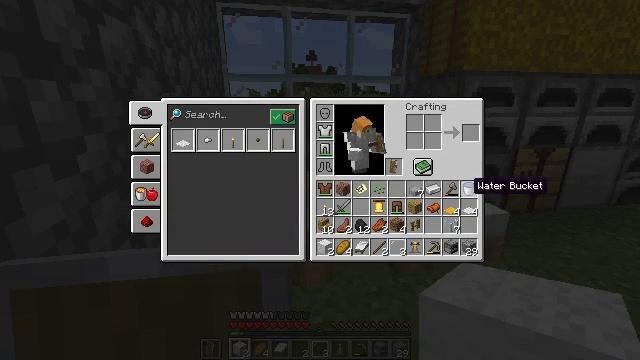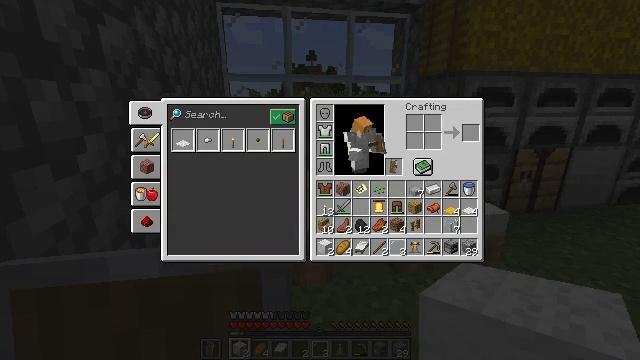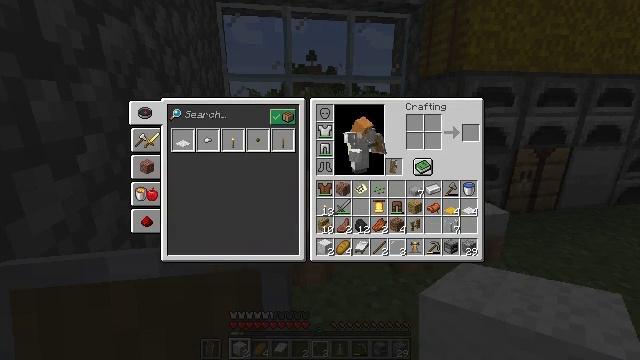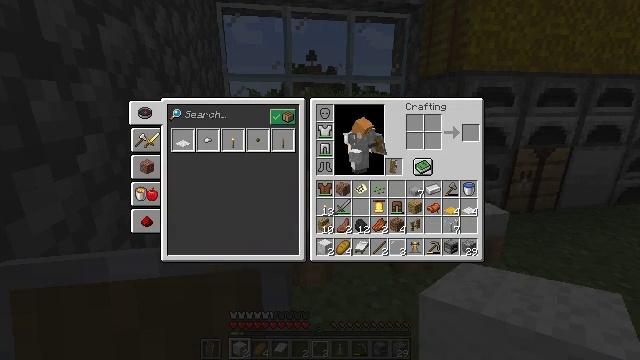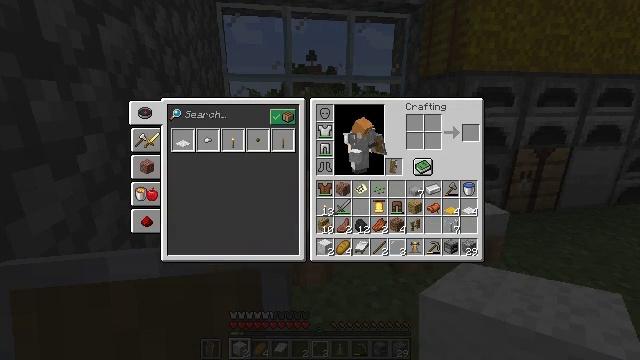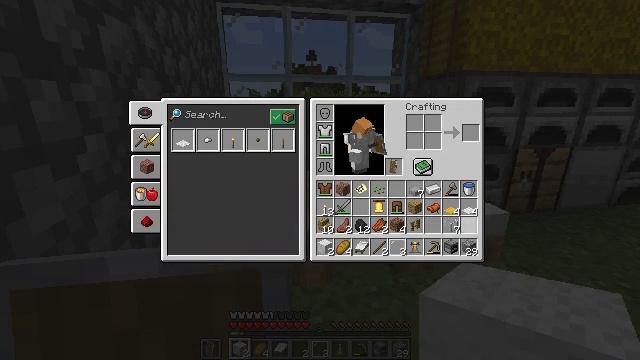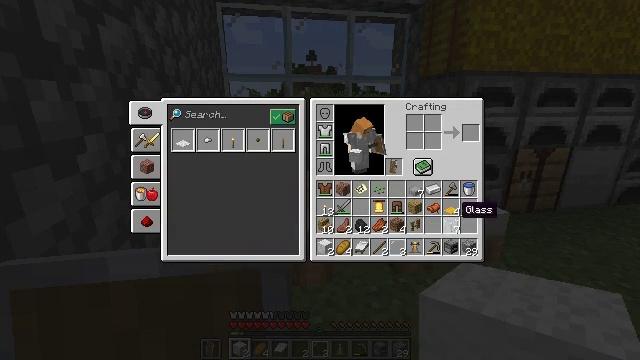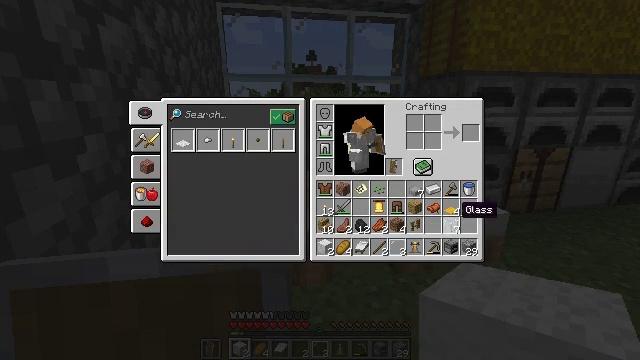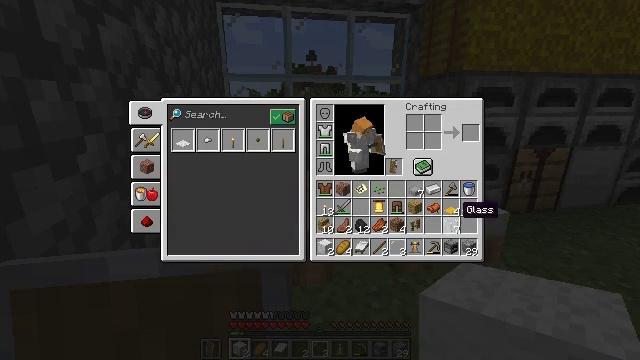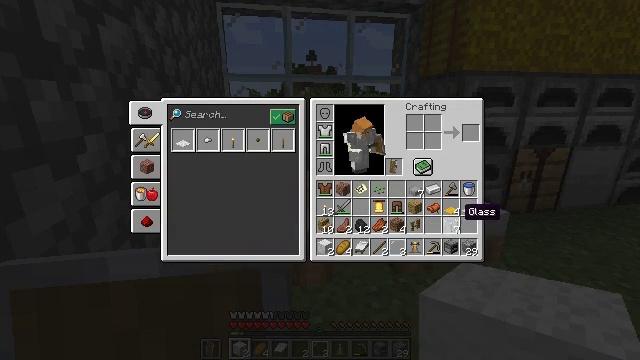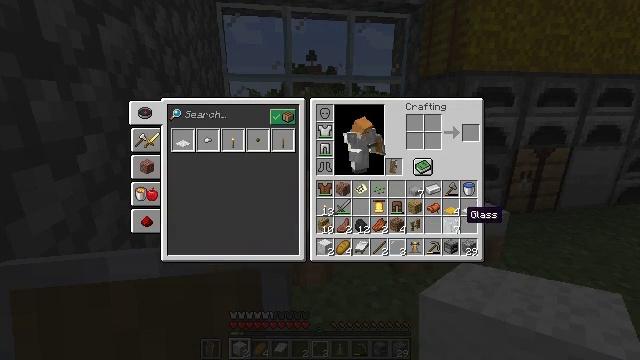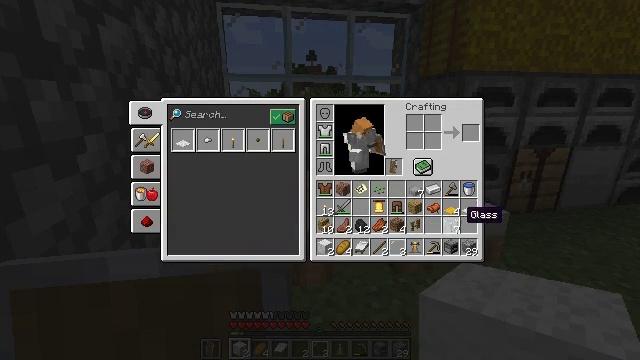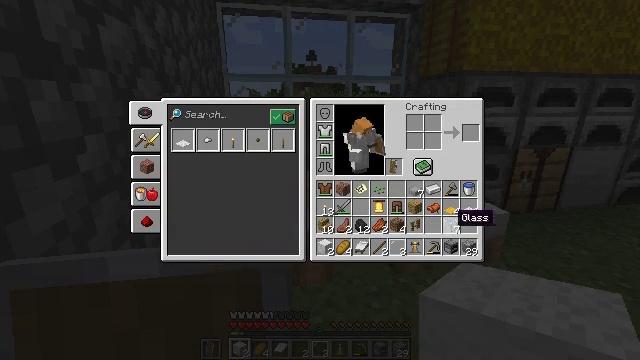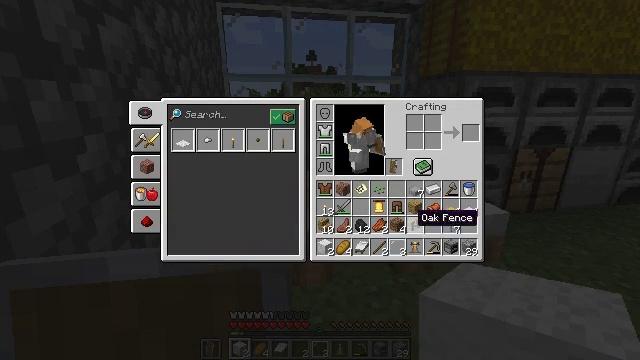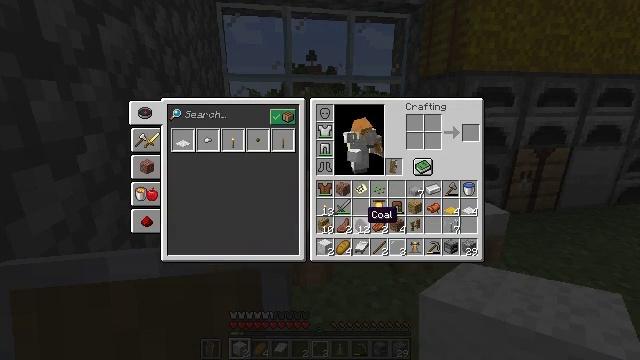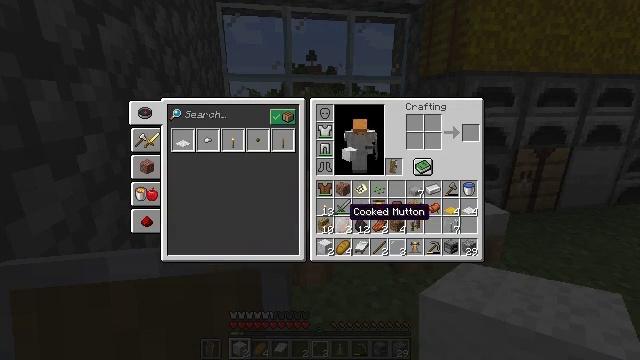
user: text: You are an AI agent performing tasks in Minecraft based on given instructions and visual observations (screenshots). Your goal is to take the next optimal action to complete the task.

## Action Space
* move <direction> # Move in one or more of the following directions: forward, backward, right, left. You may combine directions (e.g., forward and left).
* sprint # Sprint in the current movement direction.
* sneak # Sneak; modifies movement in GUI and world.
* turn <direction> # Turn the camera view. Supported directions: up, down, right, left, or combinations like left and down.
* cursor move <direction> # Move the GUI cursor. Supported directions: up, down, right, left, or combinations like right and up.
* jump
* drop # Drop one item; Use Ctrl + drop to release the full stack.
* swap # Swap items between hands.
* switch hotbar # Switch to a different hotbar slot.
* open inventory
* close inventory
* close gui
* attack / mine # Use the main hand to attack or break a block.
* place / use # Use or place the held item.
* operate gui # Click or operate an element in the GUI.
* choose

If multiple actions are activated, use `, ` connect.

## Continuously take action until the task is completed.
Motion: motion action
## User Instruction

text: Get dirt block.
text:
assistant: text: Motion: cursor move right and down
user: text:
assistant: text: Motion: cursor move right and down
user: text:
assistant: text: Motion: no_op
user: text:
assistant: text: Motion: no_op
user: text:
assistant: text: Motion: cursor move left
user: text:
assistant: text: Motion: cursor move left and up
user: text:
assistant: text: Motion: no_op
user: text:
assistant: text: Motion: no_op
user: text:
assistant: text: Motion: no_op
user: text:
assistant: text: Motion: no_op
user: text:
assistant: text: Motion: no_op
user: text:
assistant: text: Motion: cursor move left
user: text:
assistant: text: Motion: cursor move left
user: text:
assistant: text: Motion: cursor move left
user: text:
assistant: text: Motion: cursor move left
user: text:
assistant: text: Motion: cursor move up
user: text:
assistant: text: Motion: no_op
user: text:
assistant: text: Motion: no_op
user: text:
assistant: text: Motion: no_op
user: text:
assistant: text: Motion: operate gui
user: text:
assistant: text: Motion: operate gui
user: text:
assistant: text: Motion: operate gui
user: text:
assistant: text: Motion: cursor move down
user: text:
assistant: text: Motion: cursor move right and down
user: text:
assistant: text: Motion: no_op
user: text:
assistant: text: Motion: cursor move down
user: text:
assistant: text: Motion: no_op
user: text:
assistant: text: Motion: no_op
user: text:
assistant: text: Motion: no_op
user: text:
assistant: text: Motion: cursor move right